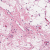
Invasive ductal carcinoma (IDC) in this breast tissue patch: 0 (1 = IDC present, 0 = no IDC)